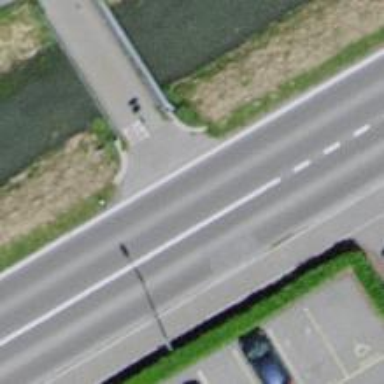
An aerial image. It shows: Pedestrian road.